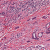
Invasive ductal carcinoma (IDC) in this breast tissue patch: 1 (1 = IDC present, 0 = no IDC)